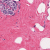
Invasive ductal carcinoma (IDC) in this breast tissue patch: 0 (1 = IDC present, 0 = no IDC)